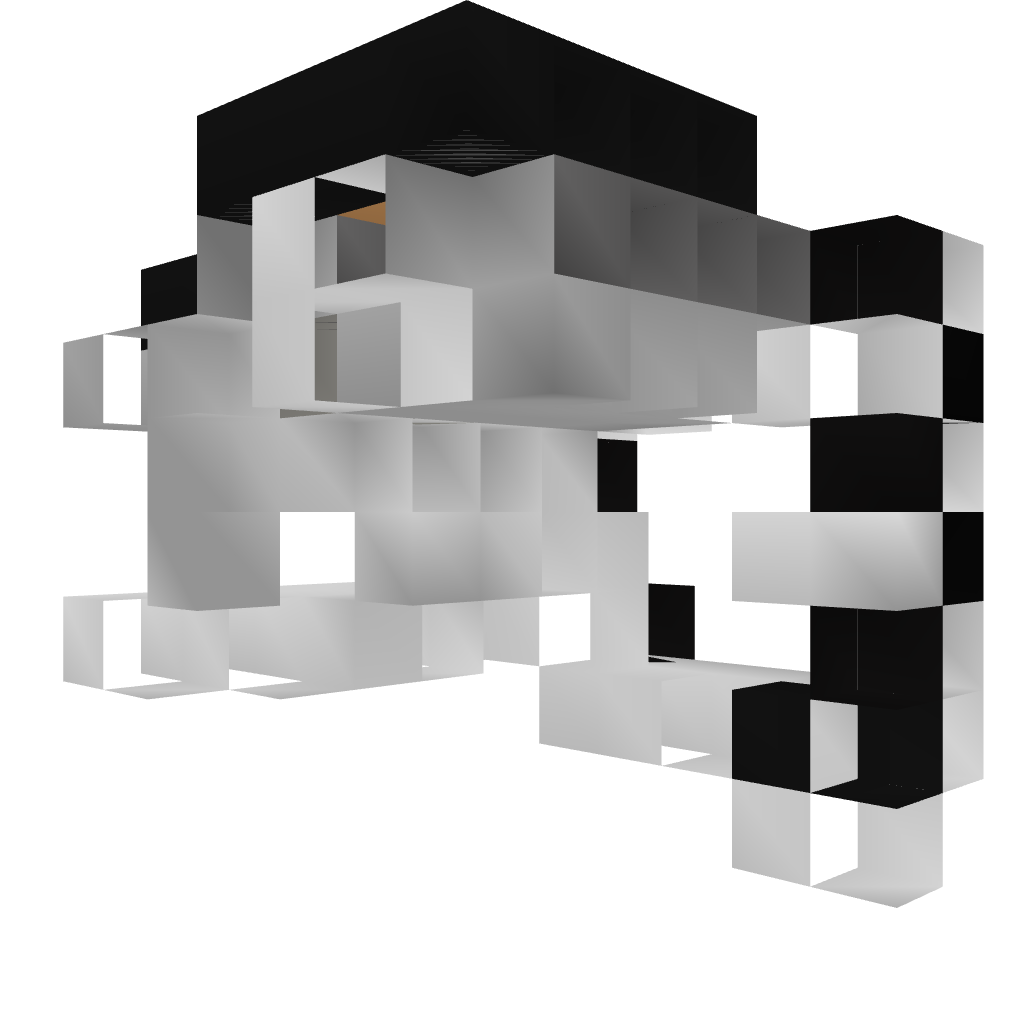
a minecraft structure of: Chicken Farm+Cooker #2